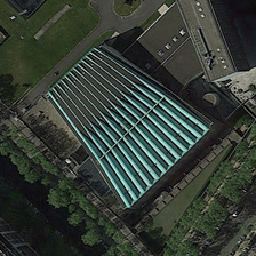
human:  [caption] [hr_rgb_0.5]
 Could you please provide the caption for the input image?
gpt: Siheyuan-style blue-green striped buildings are surrounded by rows of trees, lawns, roads and other buildings.

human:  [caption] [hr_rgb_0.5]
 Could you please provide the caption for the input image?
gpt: the pen liked center is near lots of trees .

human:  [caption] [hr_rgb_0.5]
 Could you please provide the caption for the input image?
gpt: Courtyard-style blue-green striped buildings are surrounded by rows of trees, lawns, roads and other buildings.

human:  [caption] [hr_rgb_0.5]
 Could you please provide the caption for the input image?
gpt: we can see a beautiful quadrilateral center with blue striped roof .

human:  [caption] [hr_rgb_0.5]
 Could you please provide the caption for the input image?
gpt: a rectangular center building is near some green trees .